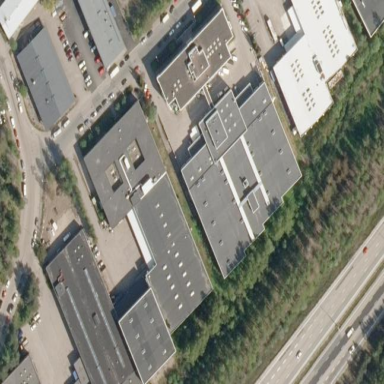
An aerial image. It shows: Building.